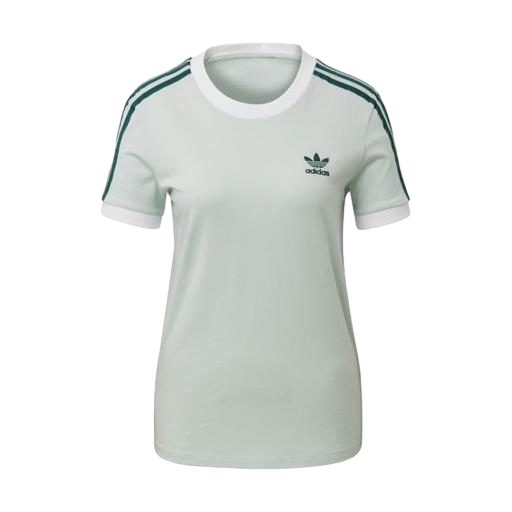
3-stripe ringer tee, three stripe t-shirt, mid t-shirt, white background